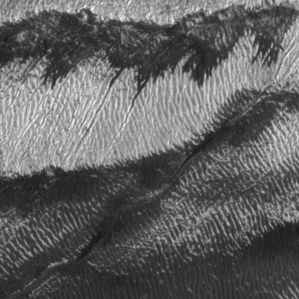
Label: frost